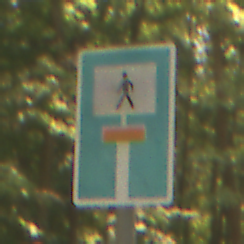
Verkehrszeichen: SackgasseFussgaengerDurchlaessig
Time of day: Midday
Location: Outdoor (Nature)
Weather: PartlyCloudy
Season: NotSpecified
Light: Natural